Field crop: maize
Growth stage: 2
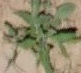
Species: atriplex